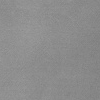
Atmospheric dust classification: dusty